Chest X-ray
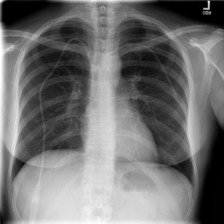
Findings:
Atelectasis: negative
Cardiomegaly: negative
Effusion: negative
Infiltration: negative
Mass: negative
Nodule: negative
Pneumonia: negative
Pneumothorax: negative
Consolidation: negative
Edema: negative
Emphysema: negative
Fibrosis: negative
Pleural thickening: negative
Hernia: negative